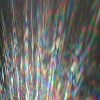
Label: sunburn